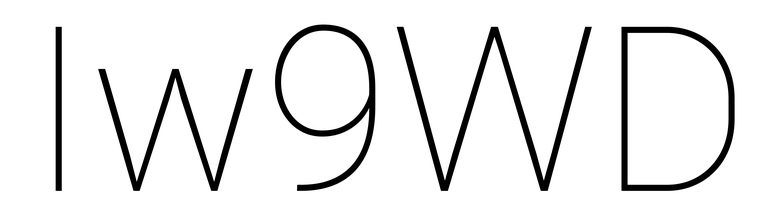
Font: Roboto_Thin